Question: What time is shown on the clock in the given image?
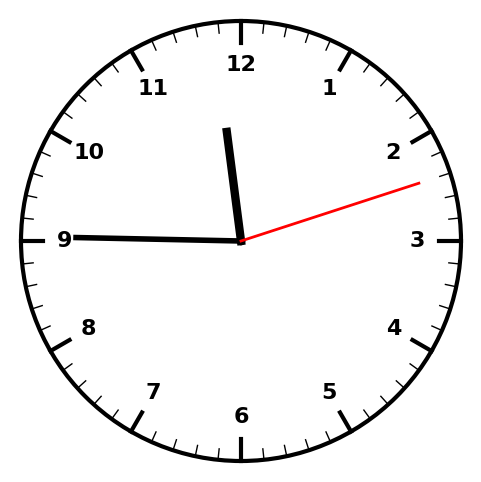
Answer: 11:45:12